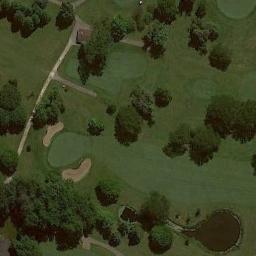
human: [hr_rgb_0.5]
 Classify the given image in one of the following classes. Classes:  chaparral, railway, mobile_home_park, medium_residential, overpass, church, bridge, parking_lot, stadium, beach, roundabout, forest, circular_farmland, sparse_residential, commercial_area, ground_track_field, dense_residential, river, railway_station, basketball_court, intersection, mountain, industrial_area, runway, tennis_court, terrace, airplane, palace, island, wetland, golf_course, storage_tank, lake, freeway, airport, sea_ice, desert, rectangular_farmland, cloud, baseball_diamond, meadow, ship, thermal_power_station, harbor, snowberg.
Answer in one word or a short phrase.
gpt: golf_course